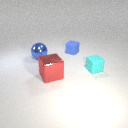
small cyan rubber cube to the right of small blue rubber cube